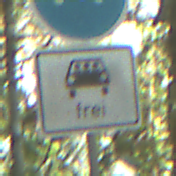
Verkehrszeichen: MehrfachbesetzePersonenkraftwagenFrei
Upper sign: Busssonderstreifen
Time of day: Midday
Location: Outdoor (Nature)
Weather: Clear
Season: NotSpecified
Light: Natural